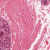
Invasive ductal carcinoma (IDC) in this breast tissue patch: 0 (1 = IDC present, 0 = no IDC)